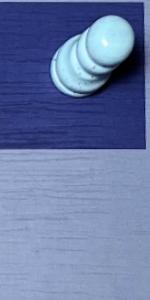
Label: Empty